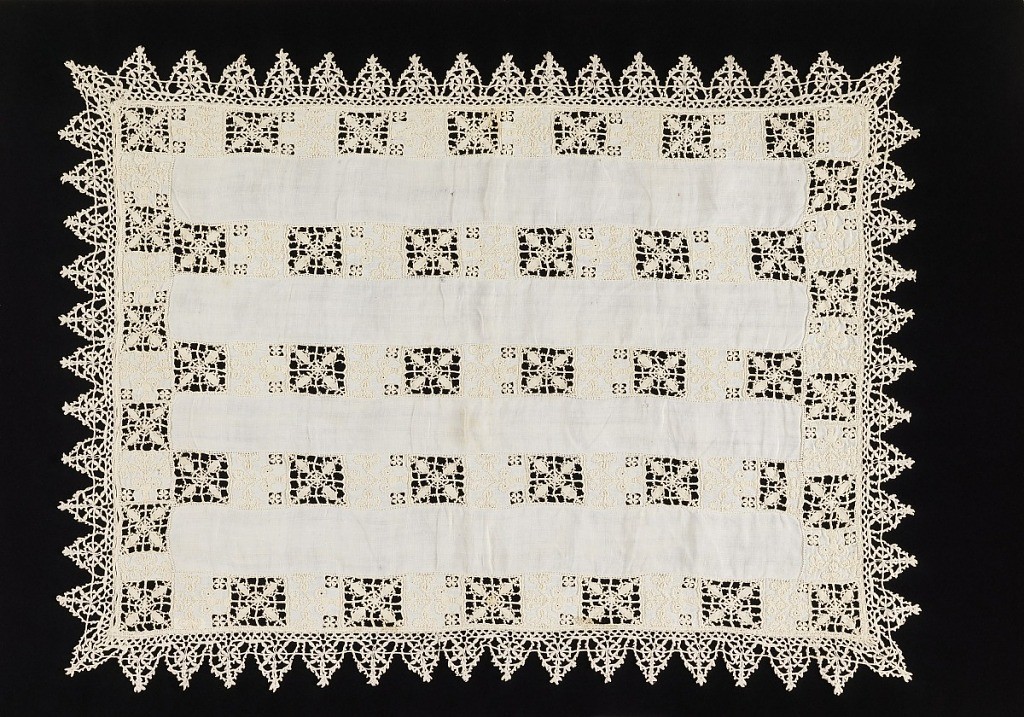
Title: Chalice cover
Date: mid-17th century
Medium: linen Technique: grid of withdrawn element work with reticella style needle lace, embroidery and bobbin lace trim
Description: Chalice cover edged by Venetian bobbin lace of elaborate triangles. Cover is ornamented by wide insertion of reticella. Pattern geometric in character.